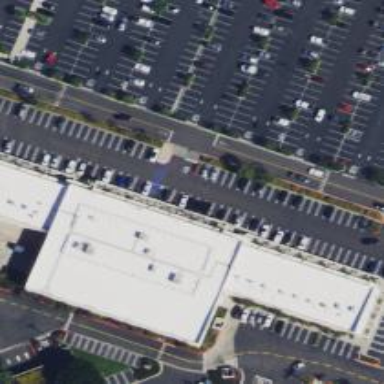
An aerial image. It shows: Retail building of commercial type.